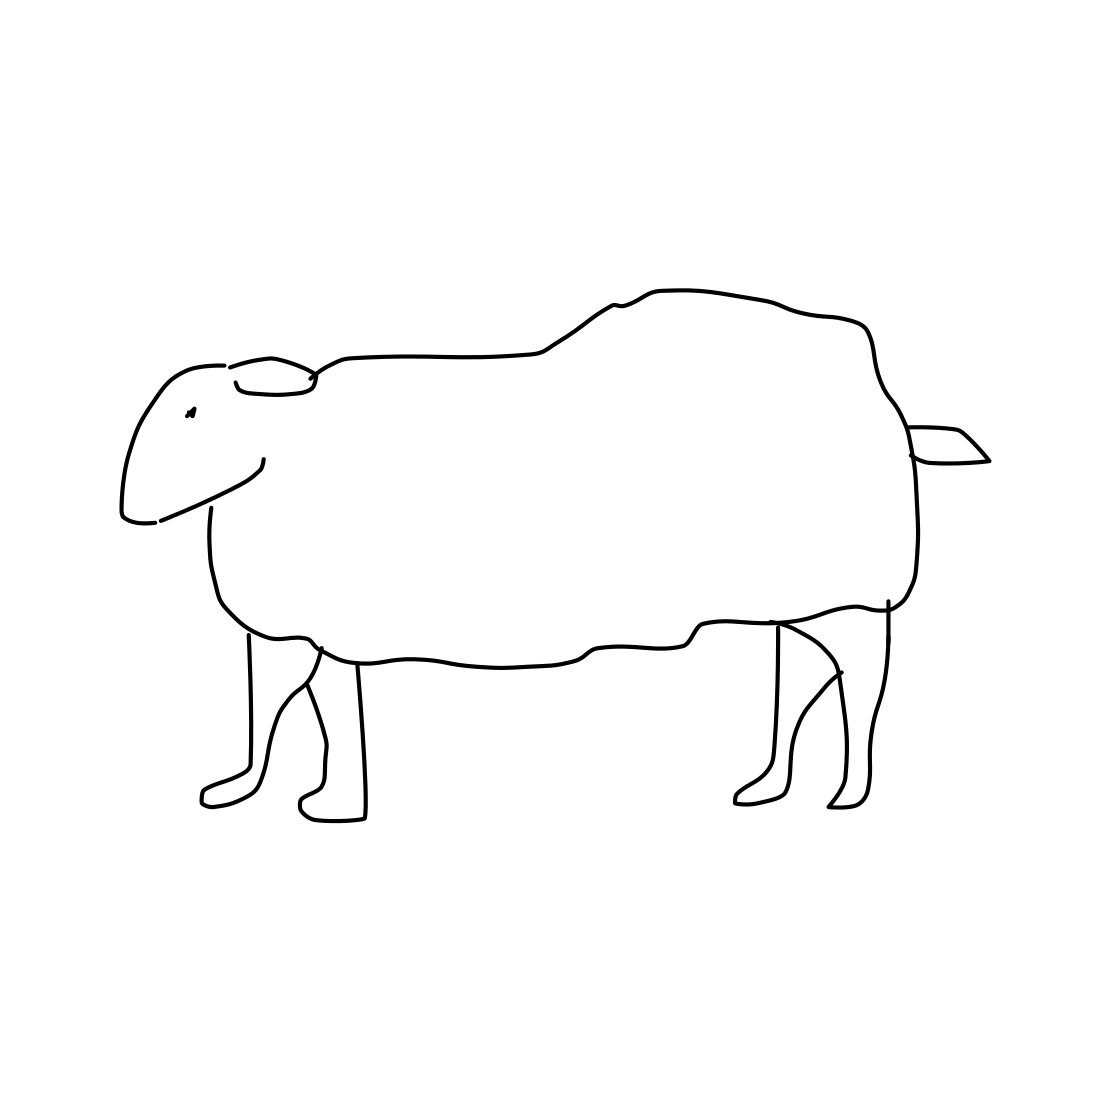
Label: sheep